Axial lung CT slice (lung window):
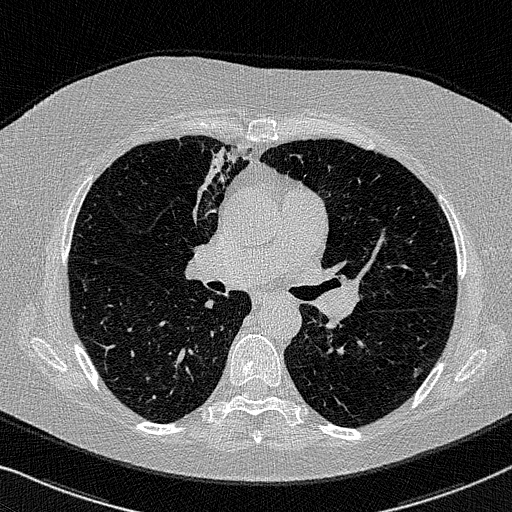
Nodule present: yes
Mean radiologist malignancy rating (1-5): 3.5